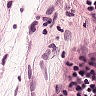
Metastatic tissue present: no